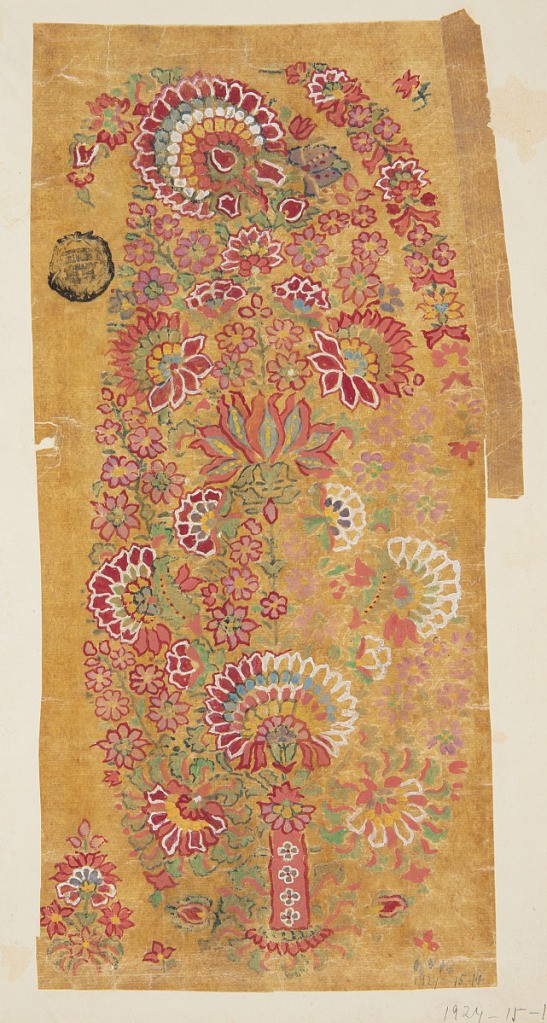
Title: Design for Woven Shawl with Paisley Motifs
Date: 1825–50
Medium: Brush and gouache on brown oiled translucent paper
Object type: Drawing
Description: A paisley motif, also referred to as a Persian cone, is formed by flower blossoms of various sizes and colors (pink, red, yellow, blue) and a few green leaves and stems. A red rectangular base decorated with flowers is at the bottom center of the composition. Beside the motif, a cluster of flowers and two red blossoms appear; a flower garland and a red blossom are at the right top. The lower right part of the design appears unfinished, with some of the flowers only outlined in white.